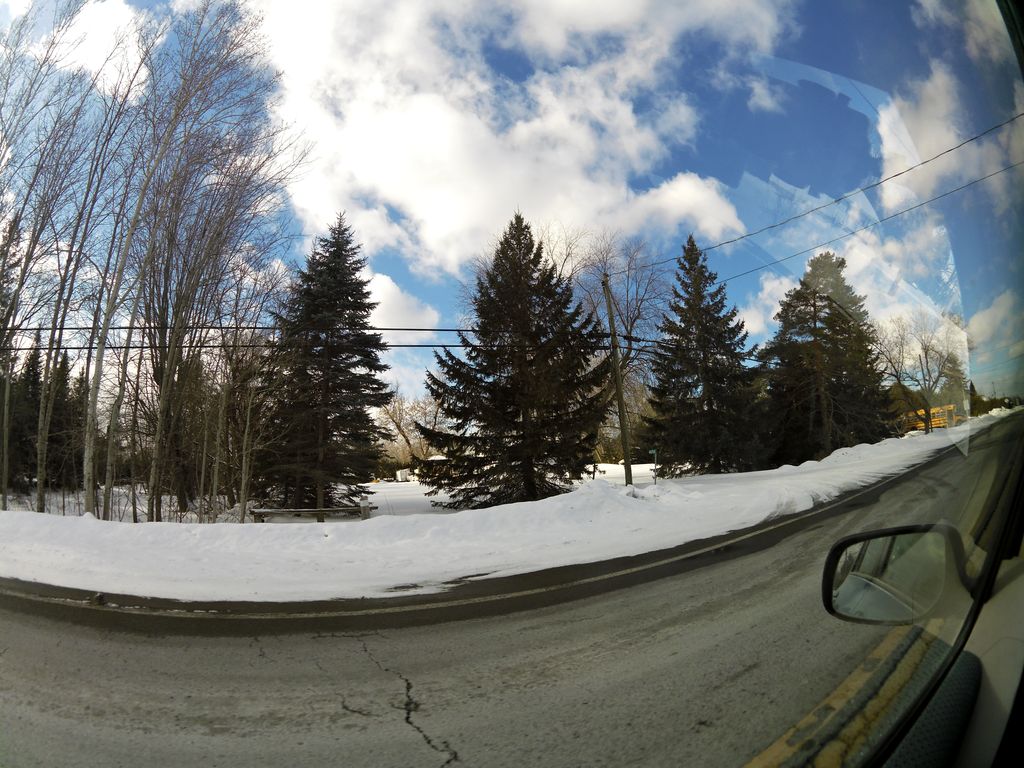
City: ottawa-gatineau